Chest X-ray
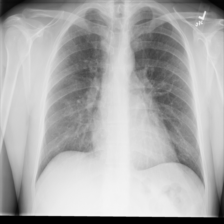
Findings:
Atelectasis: negative
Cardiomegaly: negative
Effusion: negative
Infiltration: negative
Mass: negative
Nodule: negative
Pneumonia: negative
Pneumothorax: negative
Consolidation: positive
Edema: negative
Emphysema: negative
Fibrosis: negative
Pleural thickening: negative
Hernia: negative